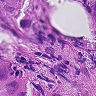
Metastatic tissue present: yes